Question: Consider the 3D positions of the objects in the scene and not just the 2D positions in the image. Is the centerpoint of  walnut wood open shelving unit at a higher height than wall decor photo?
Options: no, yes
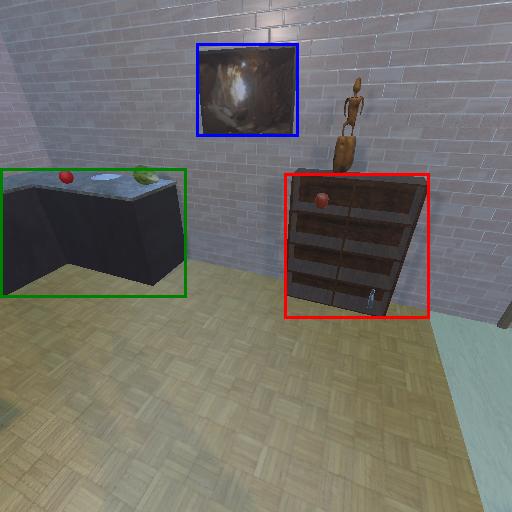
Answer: no